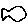
Label: fish